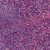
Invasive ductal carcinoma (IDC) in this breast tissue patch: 1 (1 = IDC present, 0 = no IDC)